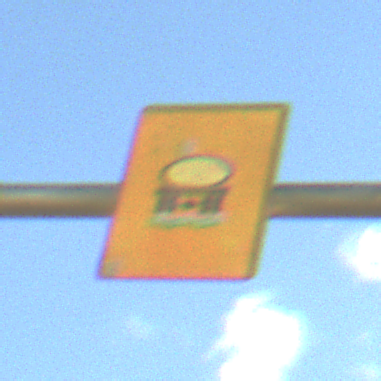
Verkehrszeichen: FahrzeugeMitWassergefaehrdenderLadungOhnePfeilsymbol
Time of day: MorningAfternoon
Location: Outdoor (Nature)
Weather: PartlyCloudy
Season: NotSpecified
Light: Natural